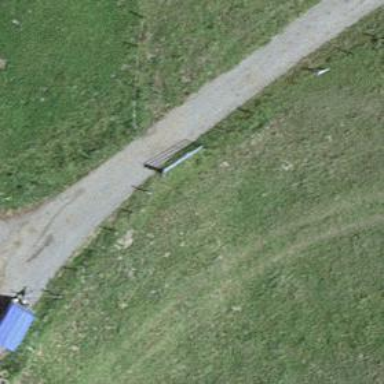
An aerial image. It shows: Gate.